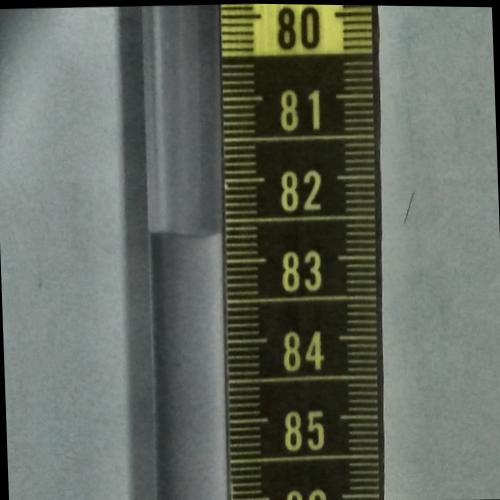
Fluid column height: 82.7 cm